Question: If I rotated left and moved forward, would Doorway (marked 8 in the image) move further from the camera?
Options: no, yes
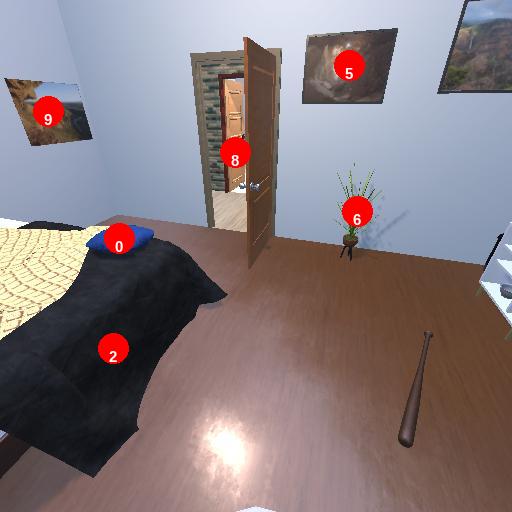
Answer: no